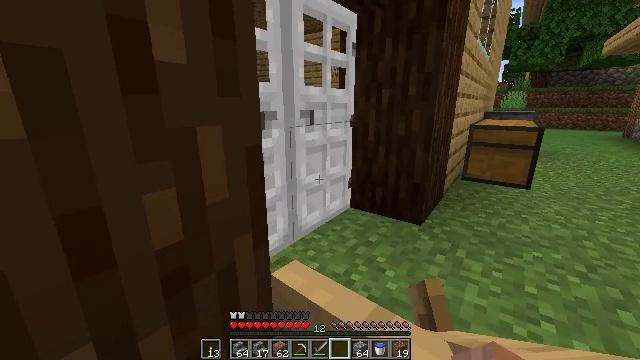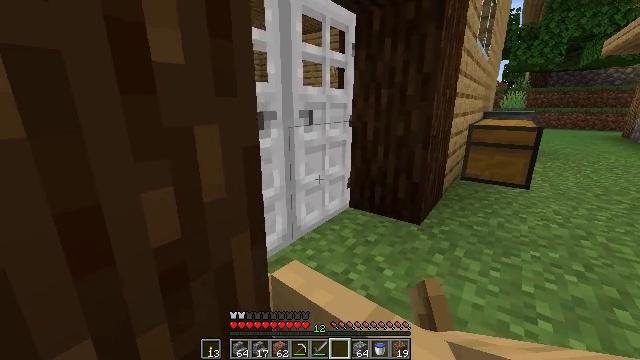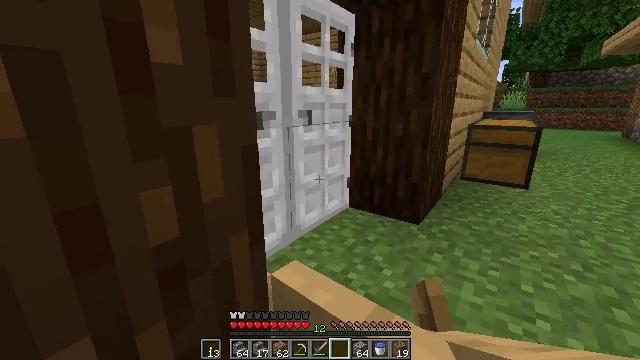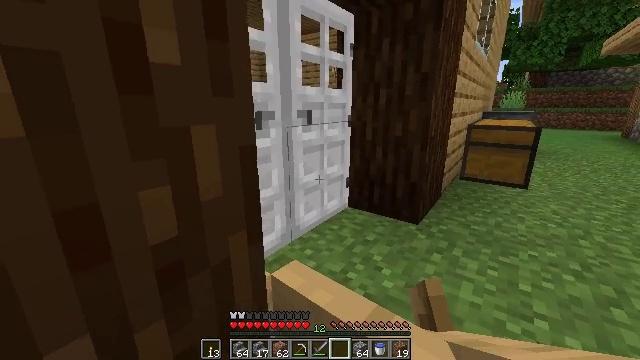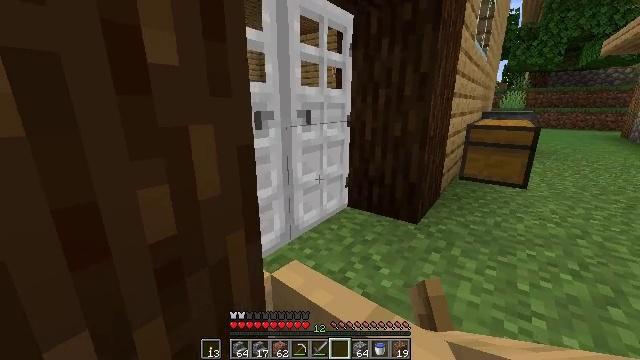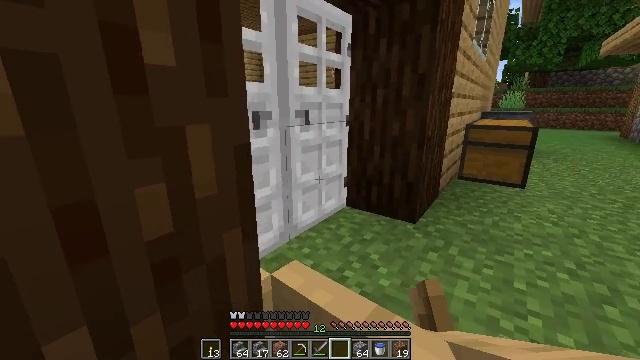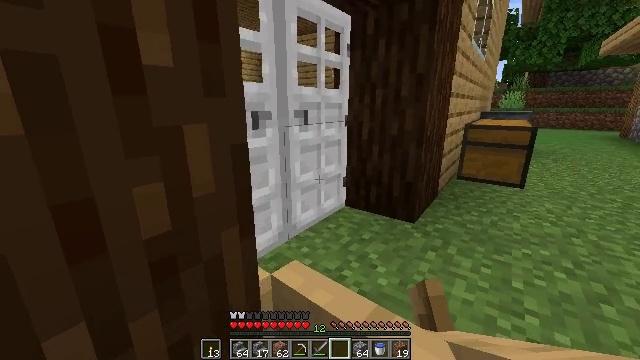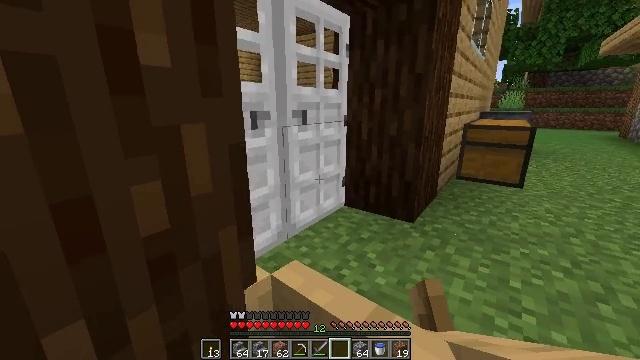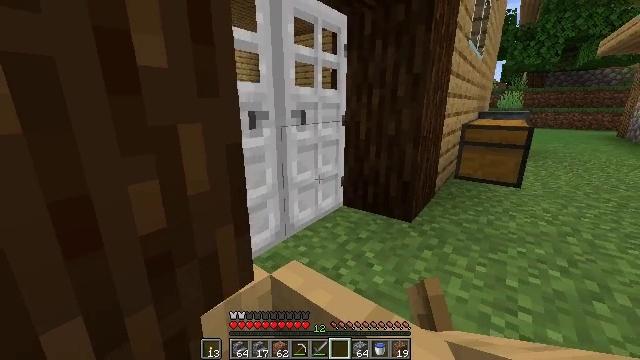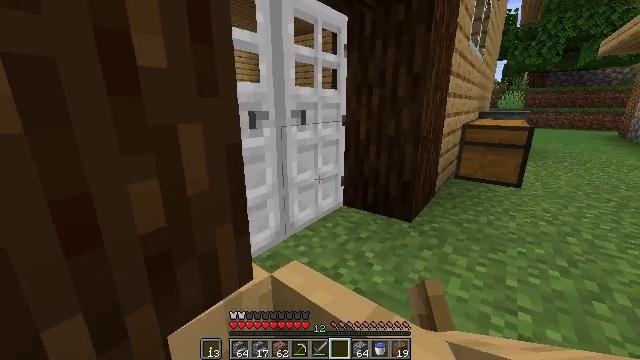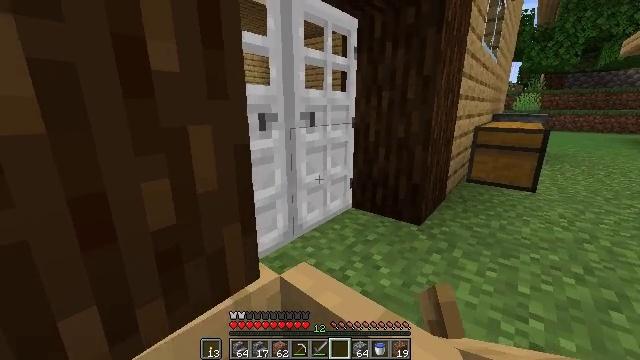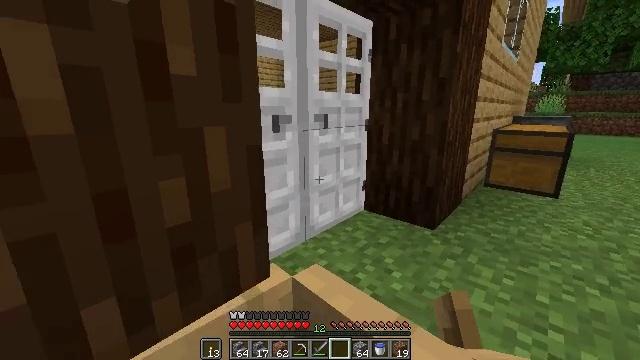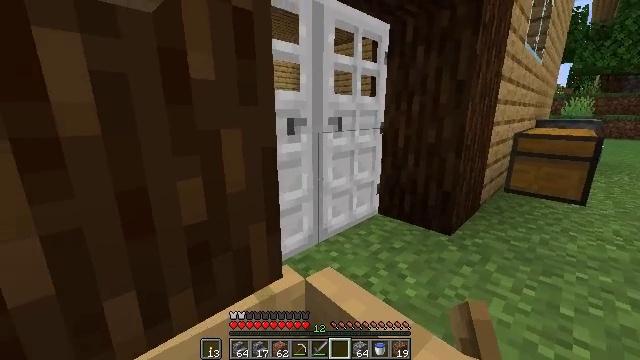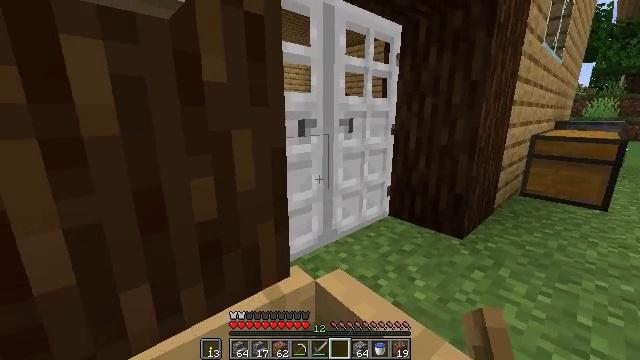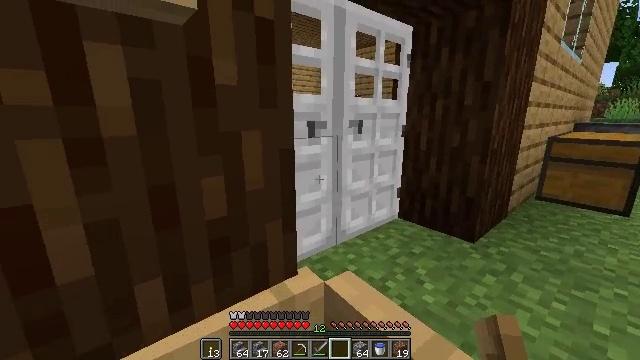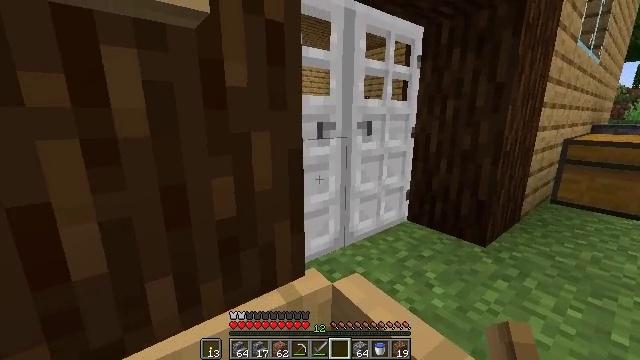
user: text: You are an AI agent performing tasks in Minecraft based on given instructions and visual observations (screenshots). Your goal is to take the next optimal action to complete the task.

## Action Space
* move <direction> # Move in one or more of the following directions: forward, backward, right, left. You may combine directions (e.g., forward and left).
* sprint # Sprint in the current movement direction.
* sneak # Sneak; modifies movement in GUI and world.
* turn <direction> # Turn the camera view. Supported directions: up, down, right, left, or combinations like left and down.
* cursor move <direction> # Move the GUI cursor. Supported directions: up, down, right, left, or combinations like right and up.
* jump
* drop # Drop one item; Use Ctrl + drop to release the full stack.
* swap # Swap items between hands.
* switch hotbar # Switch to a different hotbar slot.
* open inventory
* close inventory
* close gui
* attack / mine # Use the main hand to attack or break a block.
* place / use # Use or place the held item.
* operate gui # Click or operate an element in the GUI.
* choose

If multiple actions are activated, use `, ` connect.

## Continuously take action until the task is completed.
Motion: motion action
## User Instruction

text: Smash the iron door for recycling.
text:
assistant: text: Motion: move back
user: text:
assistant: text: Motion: move back
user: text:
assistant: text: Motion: move back
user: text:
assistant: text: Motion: move back
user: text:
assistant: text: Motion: move back
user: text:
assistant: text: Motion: move back
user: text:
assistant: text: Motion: move back
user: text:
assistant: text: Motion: move back
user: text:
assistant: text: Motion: move back
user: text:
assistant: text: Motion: move back, turn left
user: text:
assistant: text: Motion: move back, turn left
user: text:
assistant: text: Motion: move back, turn left
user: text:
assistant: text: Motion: move back, turn left
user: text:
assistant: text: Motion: move back, turn left
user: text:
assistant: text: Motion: move back, turn left
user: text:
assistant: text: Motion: move back, turn left
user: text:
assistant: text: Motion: move back
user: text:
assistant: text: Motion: move back
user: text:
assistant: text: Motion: move back and move right
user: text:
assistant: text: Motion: move back and move right
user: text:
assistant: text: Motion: move back and move right
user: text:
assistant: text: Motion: move back and move right
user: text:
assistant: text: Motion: move back and move right
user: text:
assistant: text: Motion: move back and move right, turn left
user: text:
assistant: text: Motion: move back and move right, turn left
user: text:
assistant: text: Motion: move back and move right, turn left
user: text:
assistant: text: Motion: move back and move right, turn left
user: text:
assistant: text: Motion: move back and move right, turn left
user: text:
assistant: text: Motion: move back and move right, turn left
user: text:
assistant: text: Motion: move back and move right